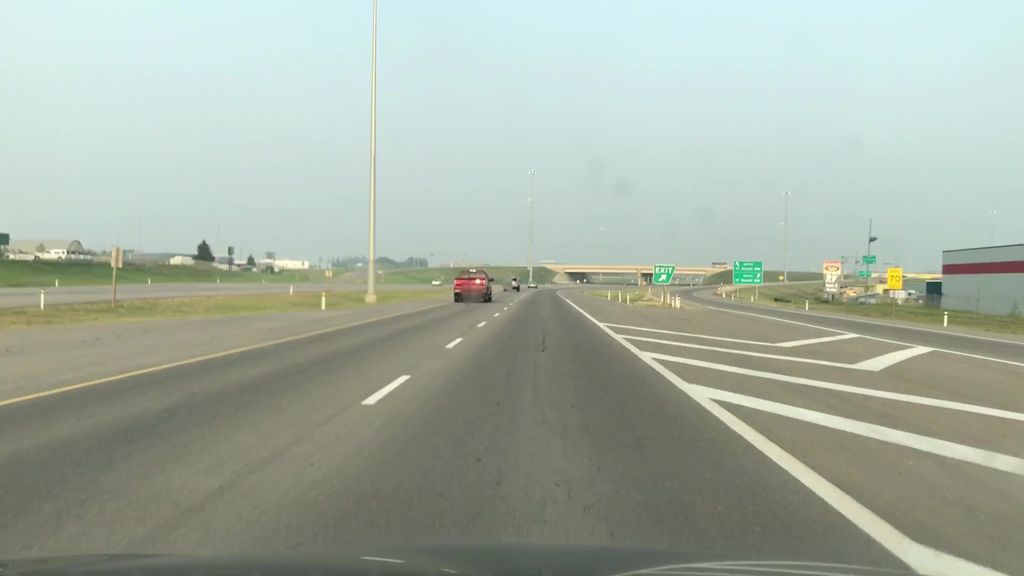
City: edmonton